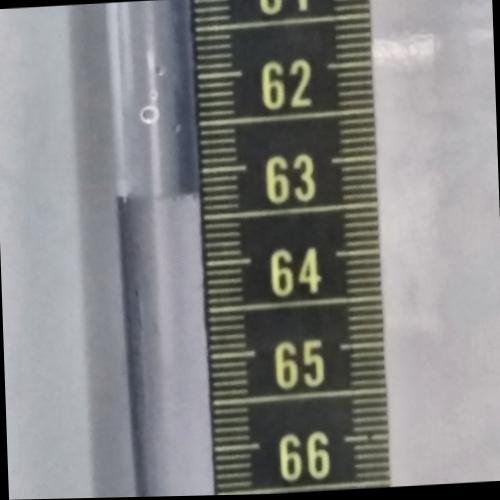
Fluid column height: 63.2 cm